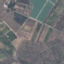
Land use / land cover: PermanentCrop